Question: I'm submitting a form with jQuery .. and in order to manage the post() i have to escape() some text area..
my jQuery script:
'''
var dataString = 'title=' + escape(title) + '&auth=' + auth + '&mainImage=' + mainImage + '&art_text=' + escape(art_text) + '&language=' + language + '&tags=' + tags + '&Status=' + Status + '&postDate=' + datepicker;
$.post("./Scripts/adminDoAddPost.php", dataString, function (data) {
//do something
});
'''
now when i get the data .. i reaches my php script as

while it should be displayed as mn nHn
is there a way to decode the whole string?
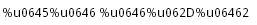
Answer: You can use 'urldecode' and 'html_entity_decode' as
'''
$str = preg_replace("/%u([0-9a-f]{3,4})/i","&#x\1;",urldecode($_GET['whatever']));
$result = html_entity_decode($str,null,'UTF-8');
'''